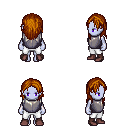
a pixel art fantasy rpg character, female body template, dark elf, purple skin, steel chest armor, white pants, brunette long hairstyle, maroon shoes, four views (front, back, left, right), 2x2 character sprite sheet, small pixel art, hard edges, no anti-aliasing